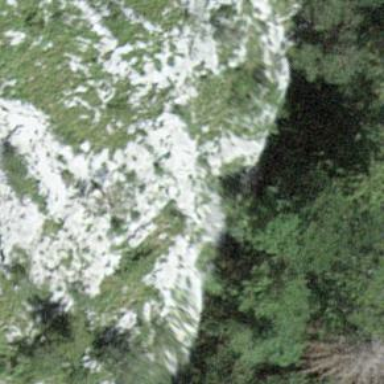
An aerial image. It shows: Natural cliff.